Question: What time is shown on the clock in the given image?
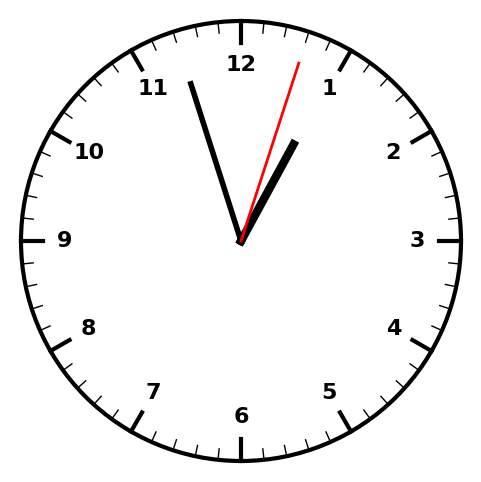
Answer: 12:57:03